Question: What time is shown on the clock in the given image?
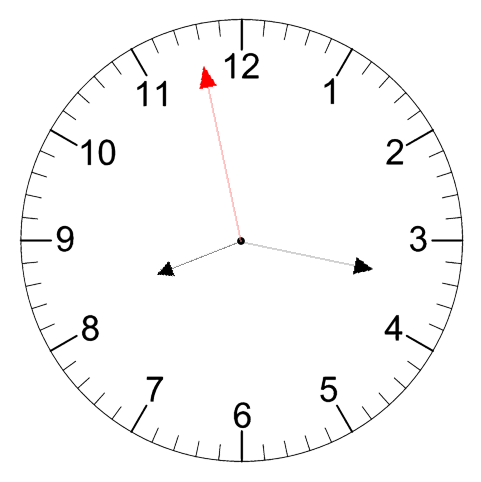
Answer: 08:16:58